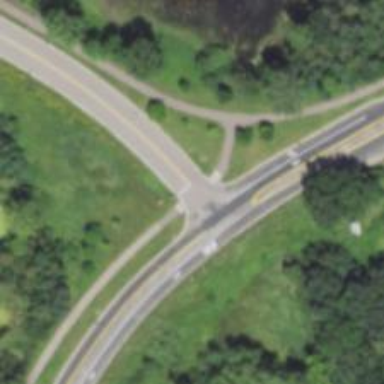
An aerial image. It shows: Asphalt cycleway with unmarked crossing.